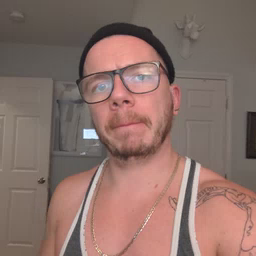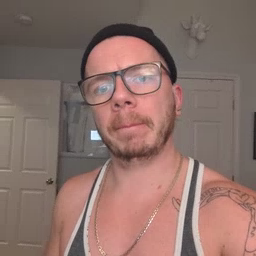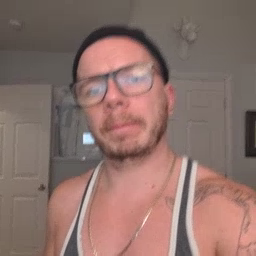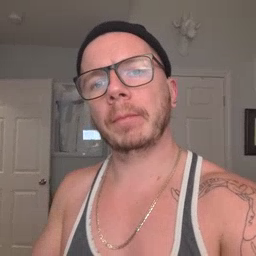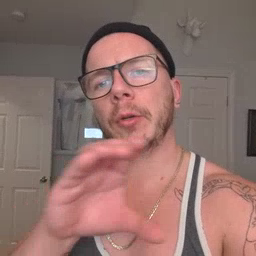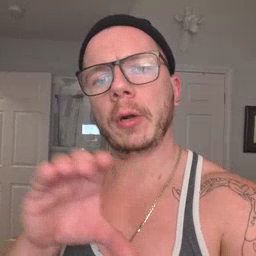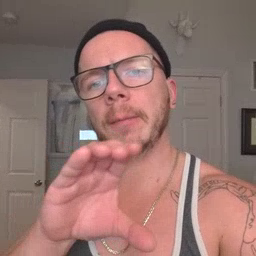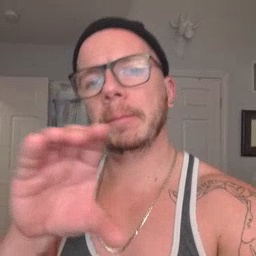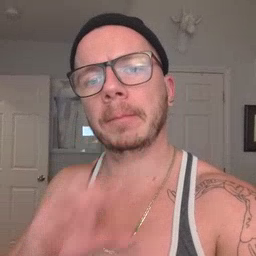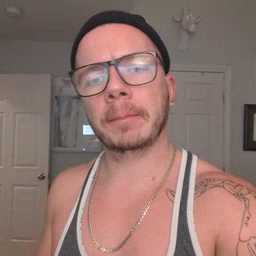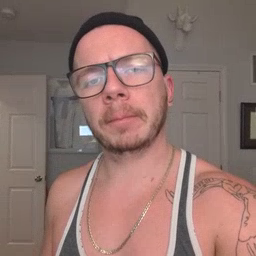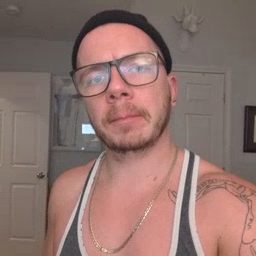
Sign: chocolate